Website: lowes
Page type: billing-address
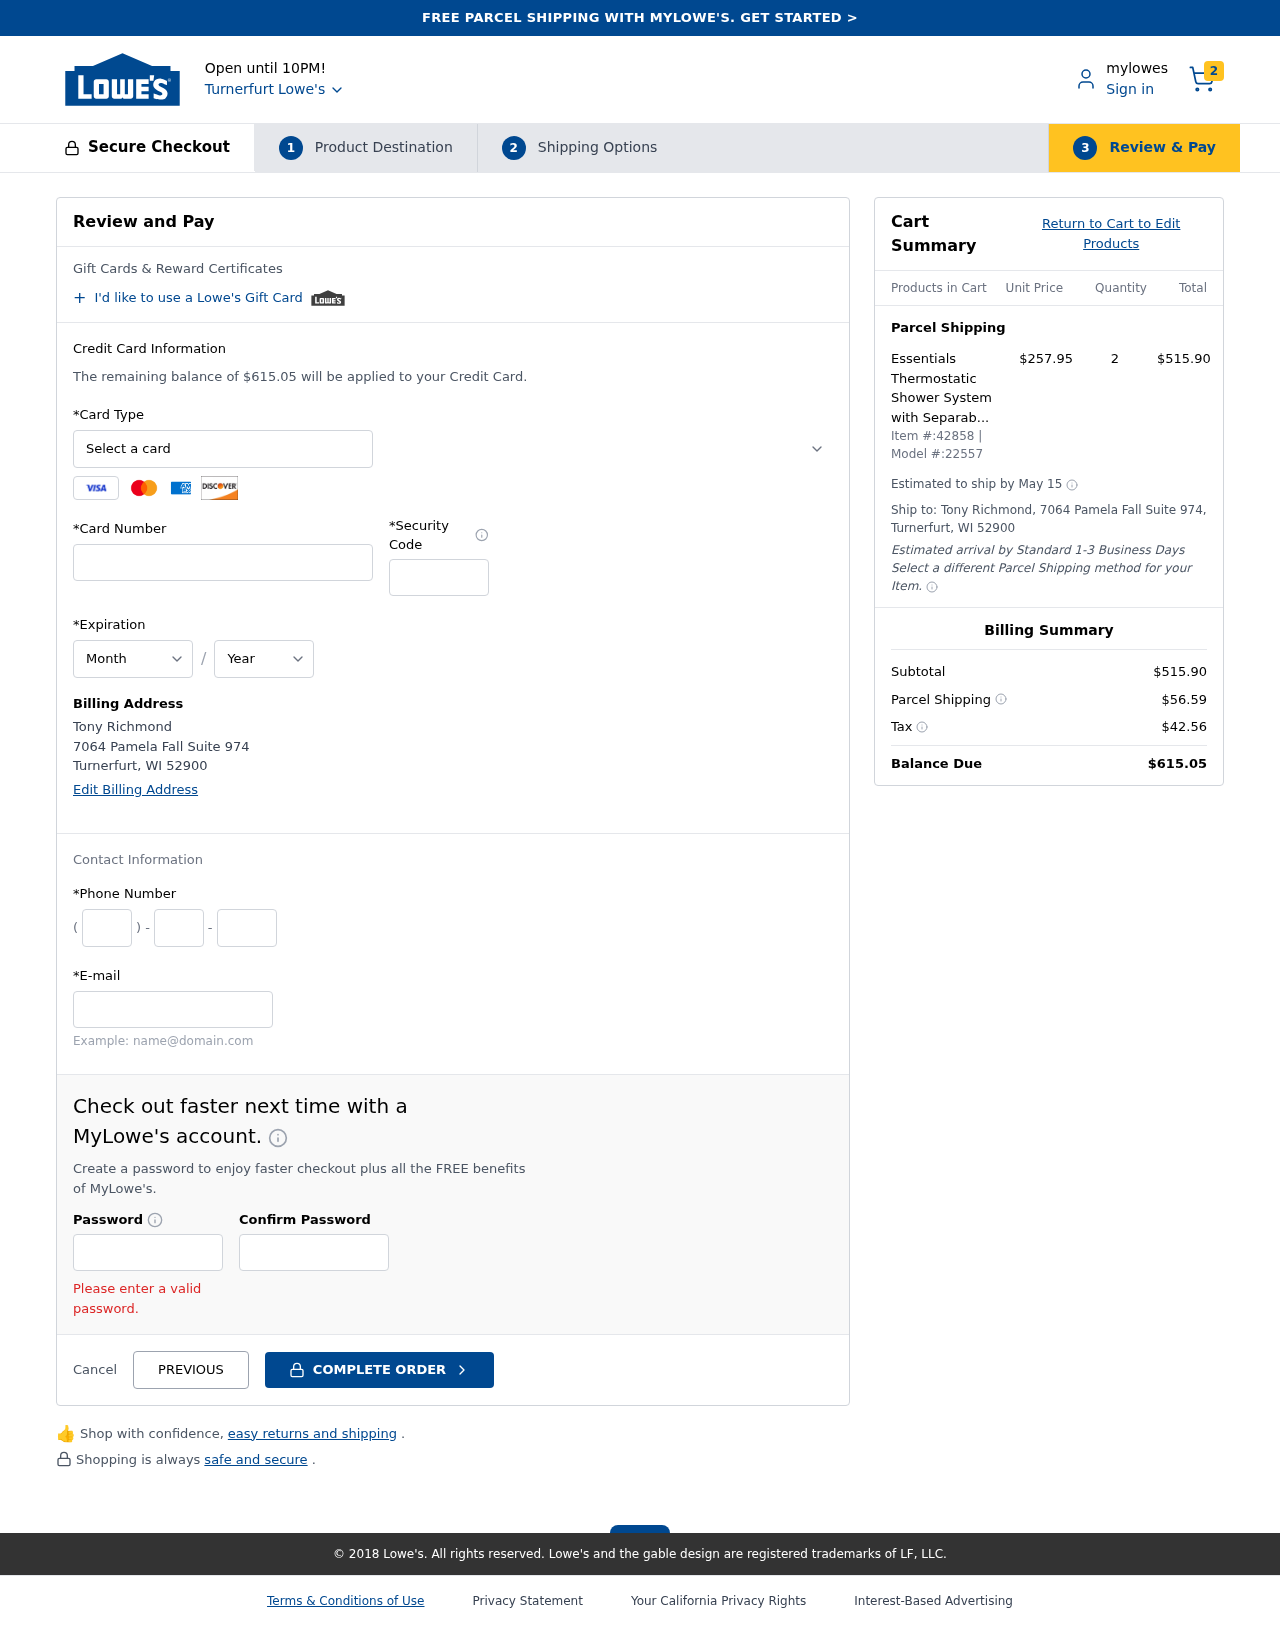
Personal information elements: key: PII_CARD_CVV
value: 686
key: PII_CARD_EXPIRY_MONTH
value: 10
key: PII_CARD_EXPIRY_YEAR
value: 30
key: PII_CARD_NUMBER
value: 4573 2054 0756 3083
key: PII_CARD_TYPE
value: Visa
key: PII_CITY
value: Turnerfurt
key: PII_CITY_STATE_ZIP
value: Turnerfurt, WI 52900
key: PII_EMAIL
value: tony.richmond@yahoo.com
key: PII_FULLNAME
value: Tony Richmond
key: PII_PHONE_AREA
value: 322
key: PII_PHONE_PREFIX
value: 764
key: PII_PHONE_SUFFIX
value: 6228
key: PII_STREET
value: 7064 Pamela Fall Suite 974
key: PII_FULLNAME2
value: Tony Richmond
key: PII_STATE_ABBR
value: WI
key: PII_POSTCODE
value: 52900
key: PII_POSTCODE_FULL
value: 52900
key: PII_CITY_STATE
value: Turnerfurt, WI
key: PII_POSTCODE_NUMERIC
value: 52900
Product elements: key: PRODUCT1_NAME
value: Essentials Thermostatic Shower System with Separable Shower Head - Mixer Shower Set - Shower Column
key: PRODUCT1_PRICE
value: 257.95
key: PRODUCT1_QUANTITY
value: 2
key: PRODUCT_ITEM_NUMBER
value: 42858
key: PRODUCT_MODEL_NUMBER
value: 22557
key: PRODUCT1_LINE_TOTAL
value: $515.90
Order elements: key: ORDER_NUM_ITEMS
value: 2
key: ORDER_TOTAL
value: $615.05
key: ORDER_SHIPPING_DATE
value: May 15
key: ORDER_SUBTOTAL
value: $515.90
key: ORDER_SHIPPING_COST
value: $56.59
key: ORDER_TAX
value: $42.56